Question: So I've made what I'm looking to achieve in <URL>. I'm wondering if there is an easier way to achieve this same effect:

'''
<div class="date">
<span class="day">05</span>
<div class="dateHolder">
<span class="month">DEC</span>
<span class="year">2013</span>
</div>
'''
'''
.date {
position: absolute;
font-family: Arial;
font-weight: bold;
background: rgba(0, 0, 0, 0.8);
color: #fff;
width: 110px;
height: 60px;
padding: 10px;
}
.dateHolder {
margin-top: 10px;
}
.day {
font-size: 50px;
line-height: 60px;
float: left;
}
.month, .year {
float: right;
font-size: 20px;
line-height: 20px;
display: block;
}
'''
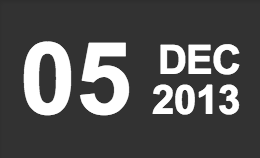
Answer: I suppose that the simplest way to lay out these parts of the date and center them vertically is <URL>:
'''
.date {
font-family: Arial;
font-weight: bold;
position:absolute;
top: 0;
left: 0;
background: rgba(0, 0, 0, 0.8);
color: #fff;
width: 110px;
height: 60px;
padding: 10px;
display: table;
}
.dateHolder {
display: table-cell;
vertical-align: middle;
text-align: right;
font-size: 20px;
line-height: 21px;
}
.day {
font-size: 50px;
line-height: 60px;
display: table-cell;
vertical-align: middle;
}
.dateHolder > span {
display: block;
}
'''
No need in clearfix magic and margin/padding adjustment. Everything is aligned automatically.